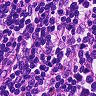
Metastatic tissue present: no